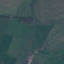
Label: Pasture